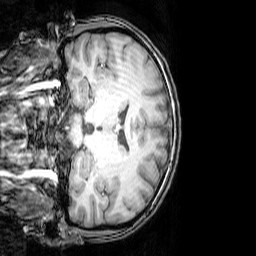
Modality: T1w
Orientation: coronal
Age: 22
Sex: female
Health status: healthy
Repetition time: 0.081 s
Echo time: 0.037 s